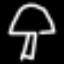
Label: mushroom